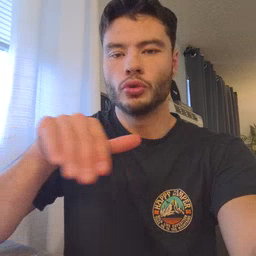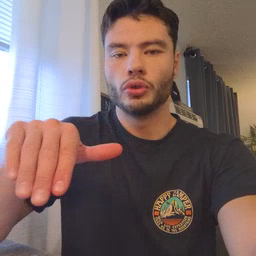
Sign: pool